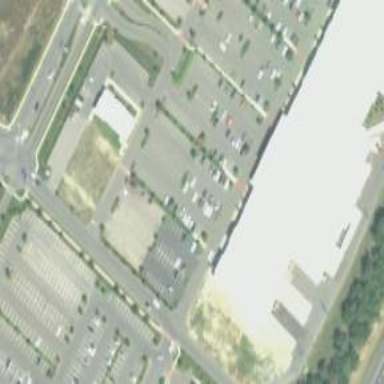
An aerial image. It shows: Retail building with flat roof.